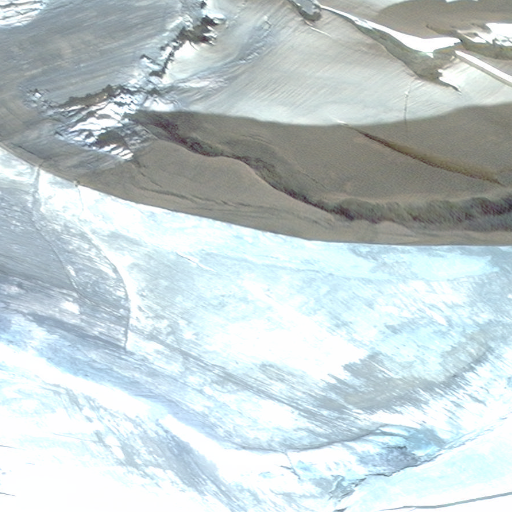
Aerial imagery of mountain in Alaska named Snowy Mountain containing only unknown